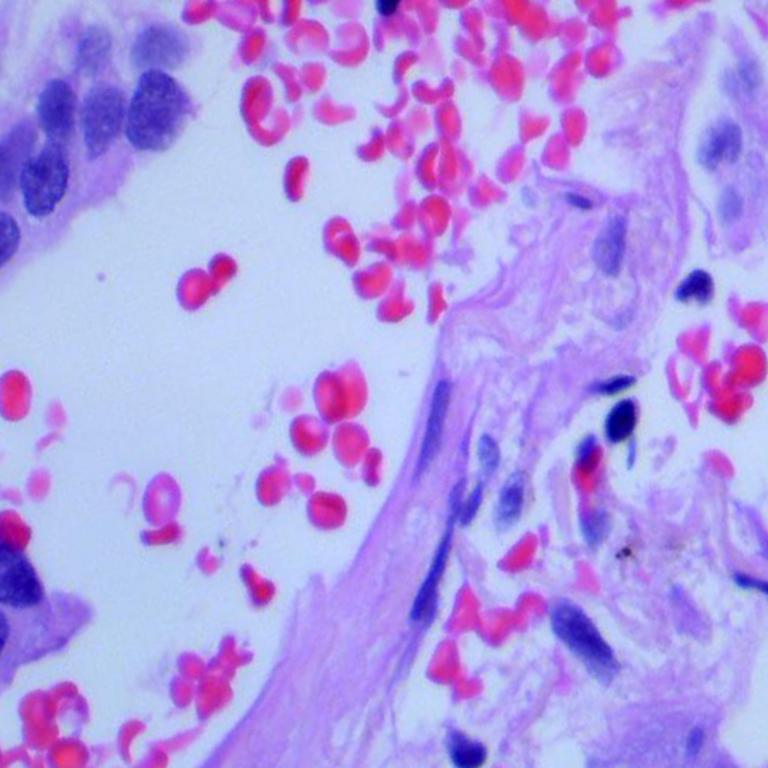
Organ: lung
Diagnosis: adenocarcinomas